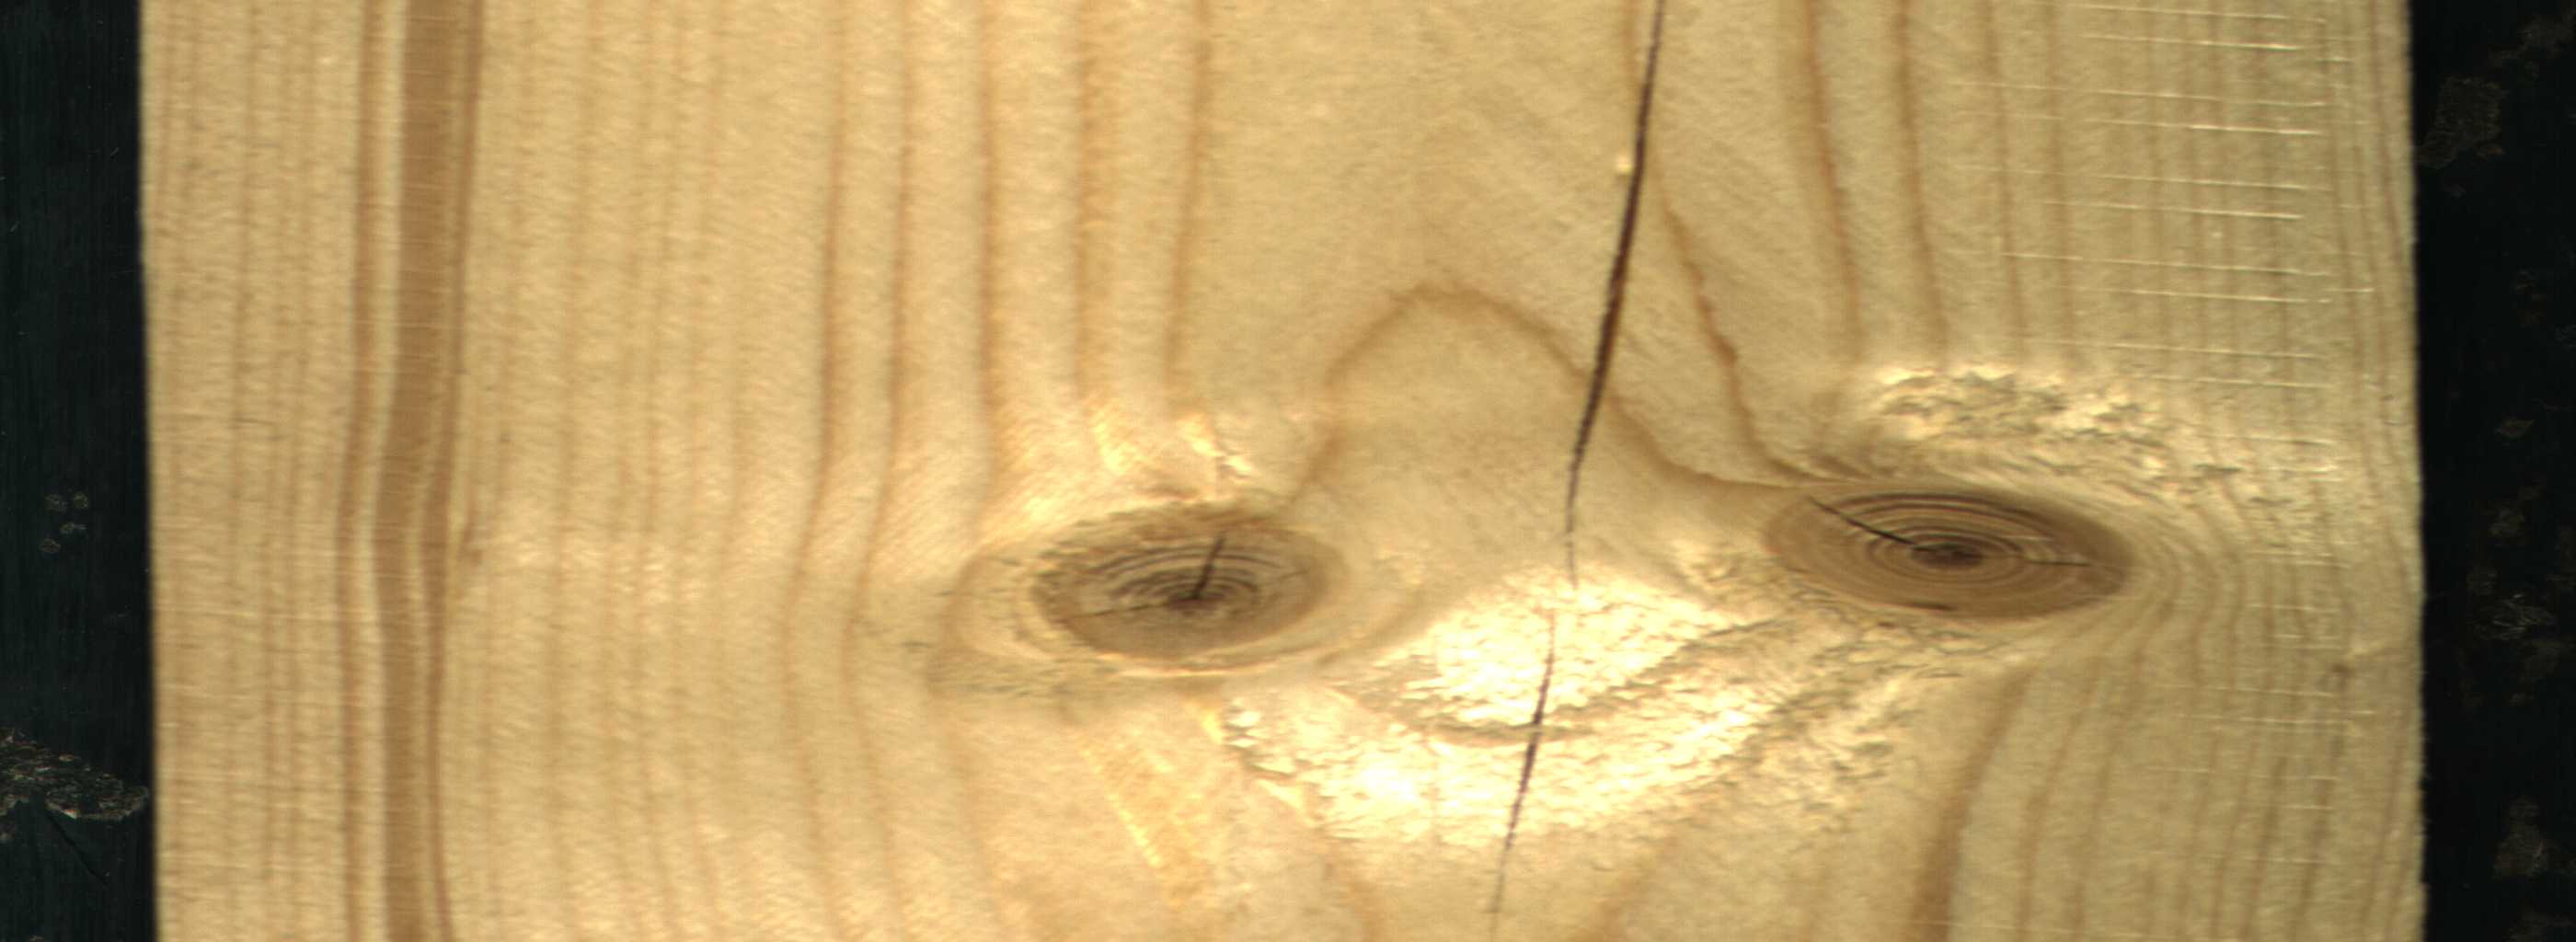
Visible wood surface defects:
Quartzity
Crack
Crack
knot_with_crack
knot_with_crack